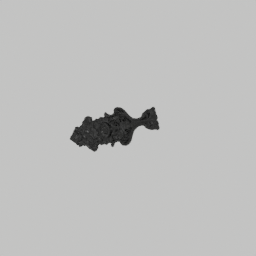
Label: decoration